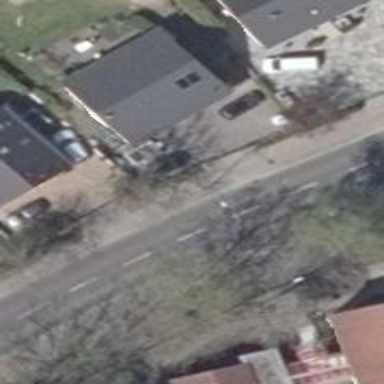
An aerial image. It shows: Secondary road with asphalt surface and sidewalks on both sides.